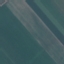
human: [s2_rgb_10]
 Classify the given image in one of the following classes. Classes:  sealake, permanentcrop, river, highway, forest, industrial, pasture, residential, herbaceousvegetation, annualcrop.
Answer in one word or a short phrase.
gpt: AnnualCrop